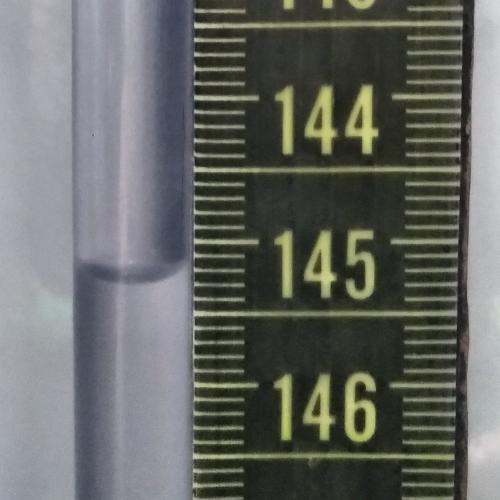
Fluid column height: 145.2 cm